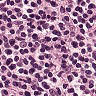
Metastatic tissue present: no